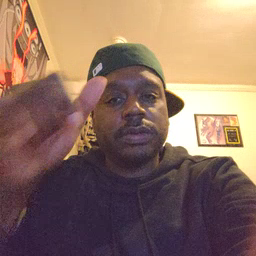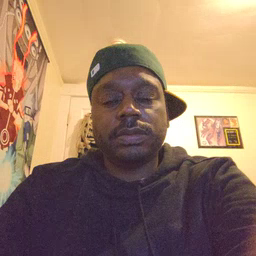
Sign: cow